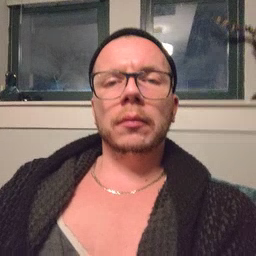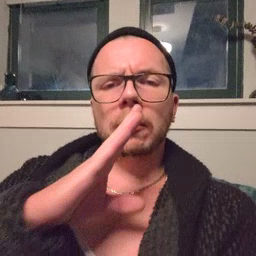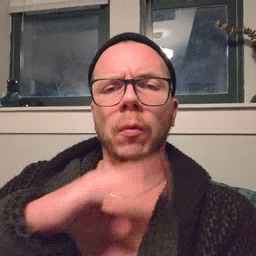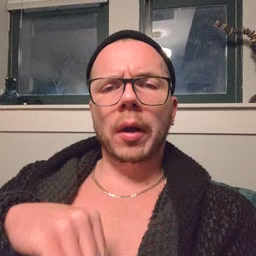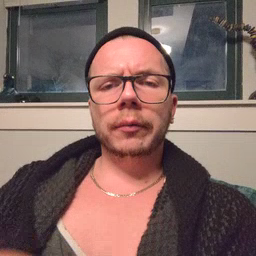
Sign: quiet